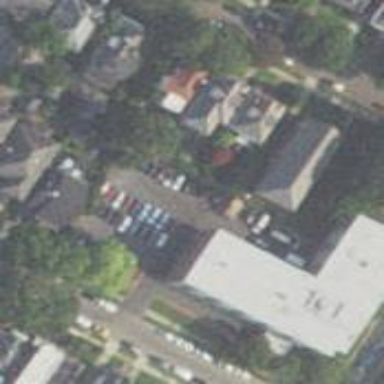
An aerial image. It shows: Nursing home situated in commercial area.